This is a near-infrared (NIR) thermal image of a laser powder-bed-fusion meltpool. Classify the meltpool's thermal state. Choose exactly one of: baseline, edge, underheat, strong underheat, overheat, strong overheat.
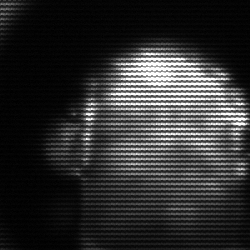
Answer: baseline